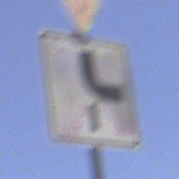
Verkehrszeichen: VerlaufVorfahrtsstrasse10
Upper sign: VorfahrtGewaehren
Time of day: Midday
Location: Outdoor (RoadRail)
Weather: Clear
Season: NotSpecified
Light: Natural